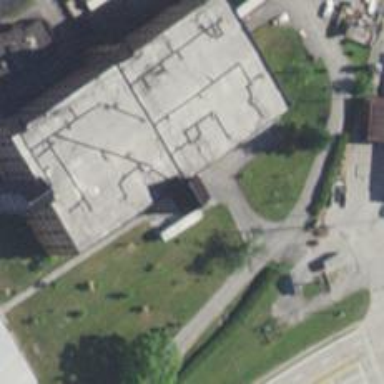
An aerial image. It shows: Part of building with flat black roof.